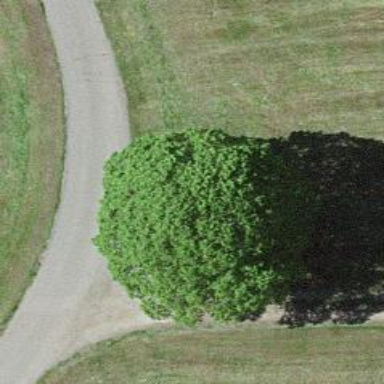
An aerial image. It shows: Broadleaved tree with lush leaves.